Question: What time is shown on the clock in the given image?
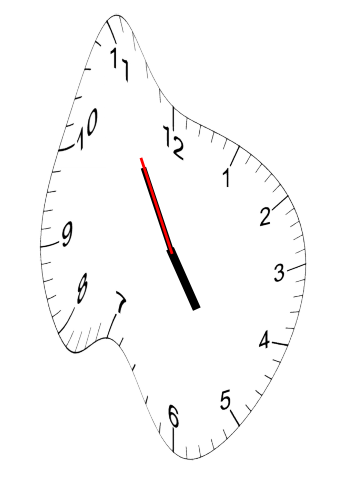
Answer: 04:54:55